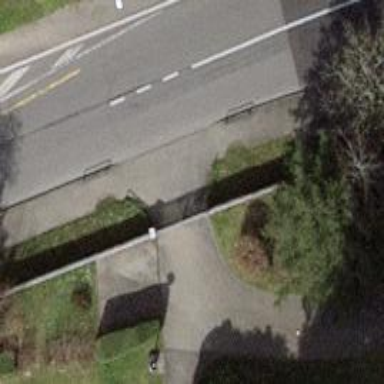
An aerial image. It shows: Asphalt sidewalk.